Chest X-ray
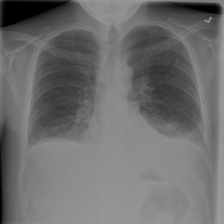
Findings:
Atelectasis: positive
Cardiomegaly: negative
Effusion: positive
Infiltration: negative
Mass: negative
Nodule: negative
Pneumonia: negative
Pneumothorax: negative
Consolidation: positive
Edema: negative
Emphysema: negative
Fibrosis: negative
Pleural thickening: negative
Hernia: negative